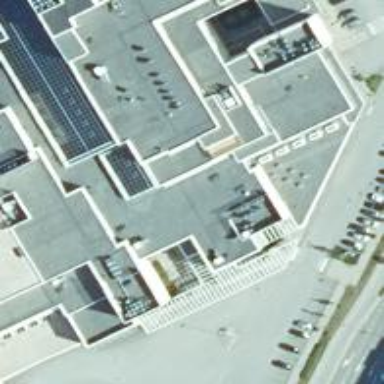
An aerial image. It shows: Entrance designated for emergency wards.